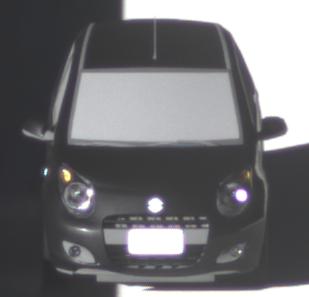
Make: Suzuki
Model: Alto 1.0
Detailed model: Alto (V)
Model produced from: 2011/02
Model produced until: 2011/03
Doors: 5
Color: black
Road condition: dry road
Daytime: sunrise or sunset
Contrast: high contrast